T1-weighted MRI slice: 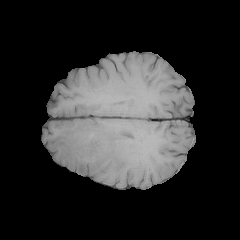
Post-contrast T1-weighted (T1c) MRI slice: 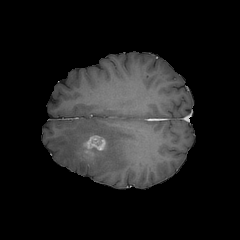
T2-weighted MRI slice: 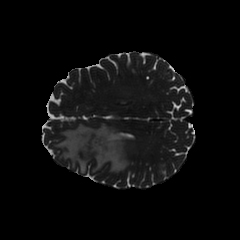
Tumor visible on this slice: yes